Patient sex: F
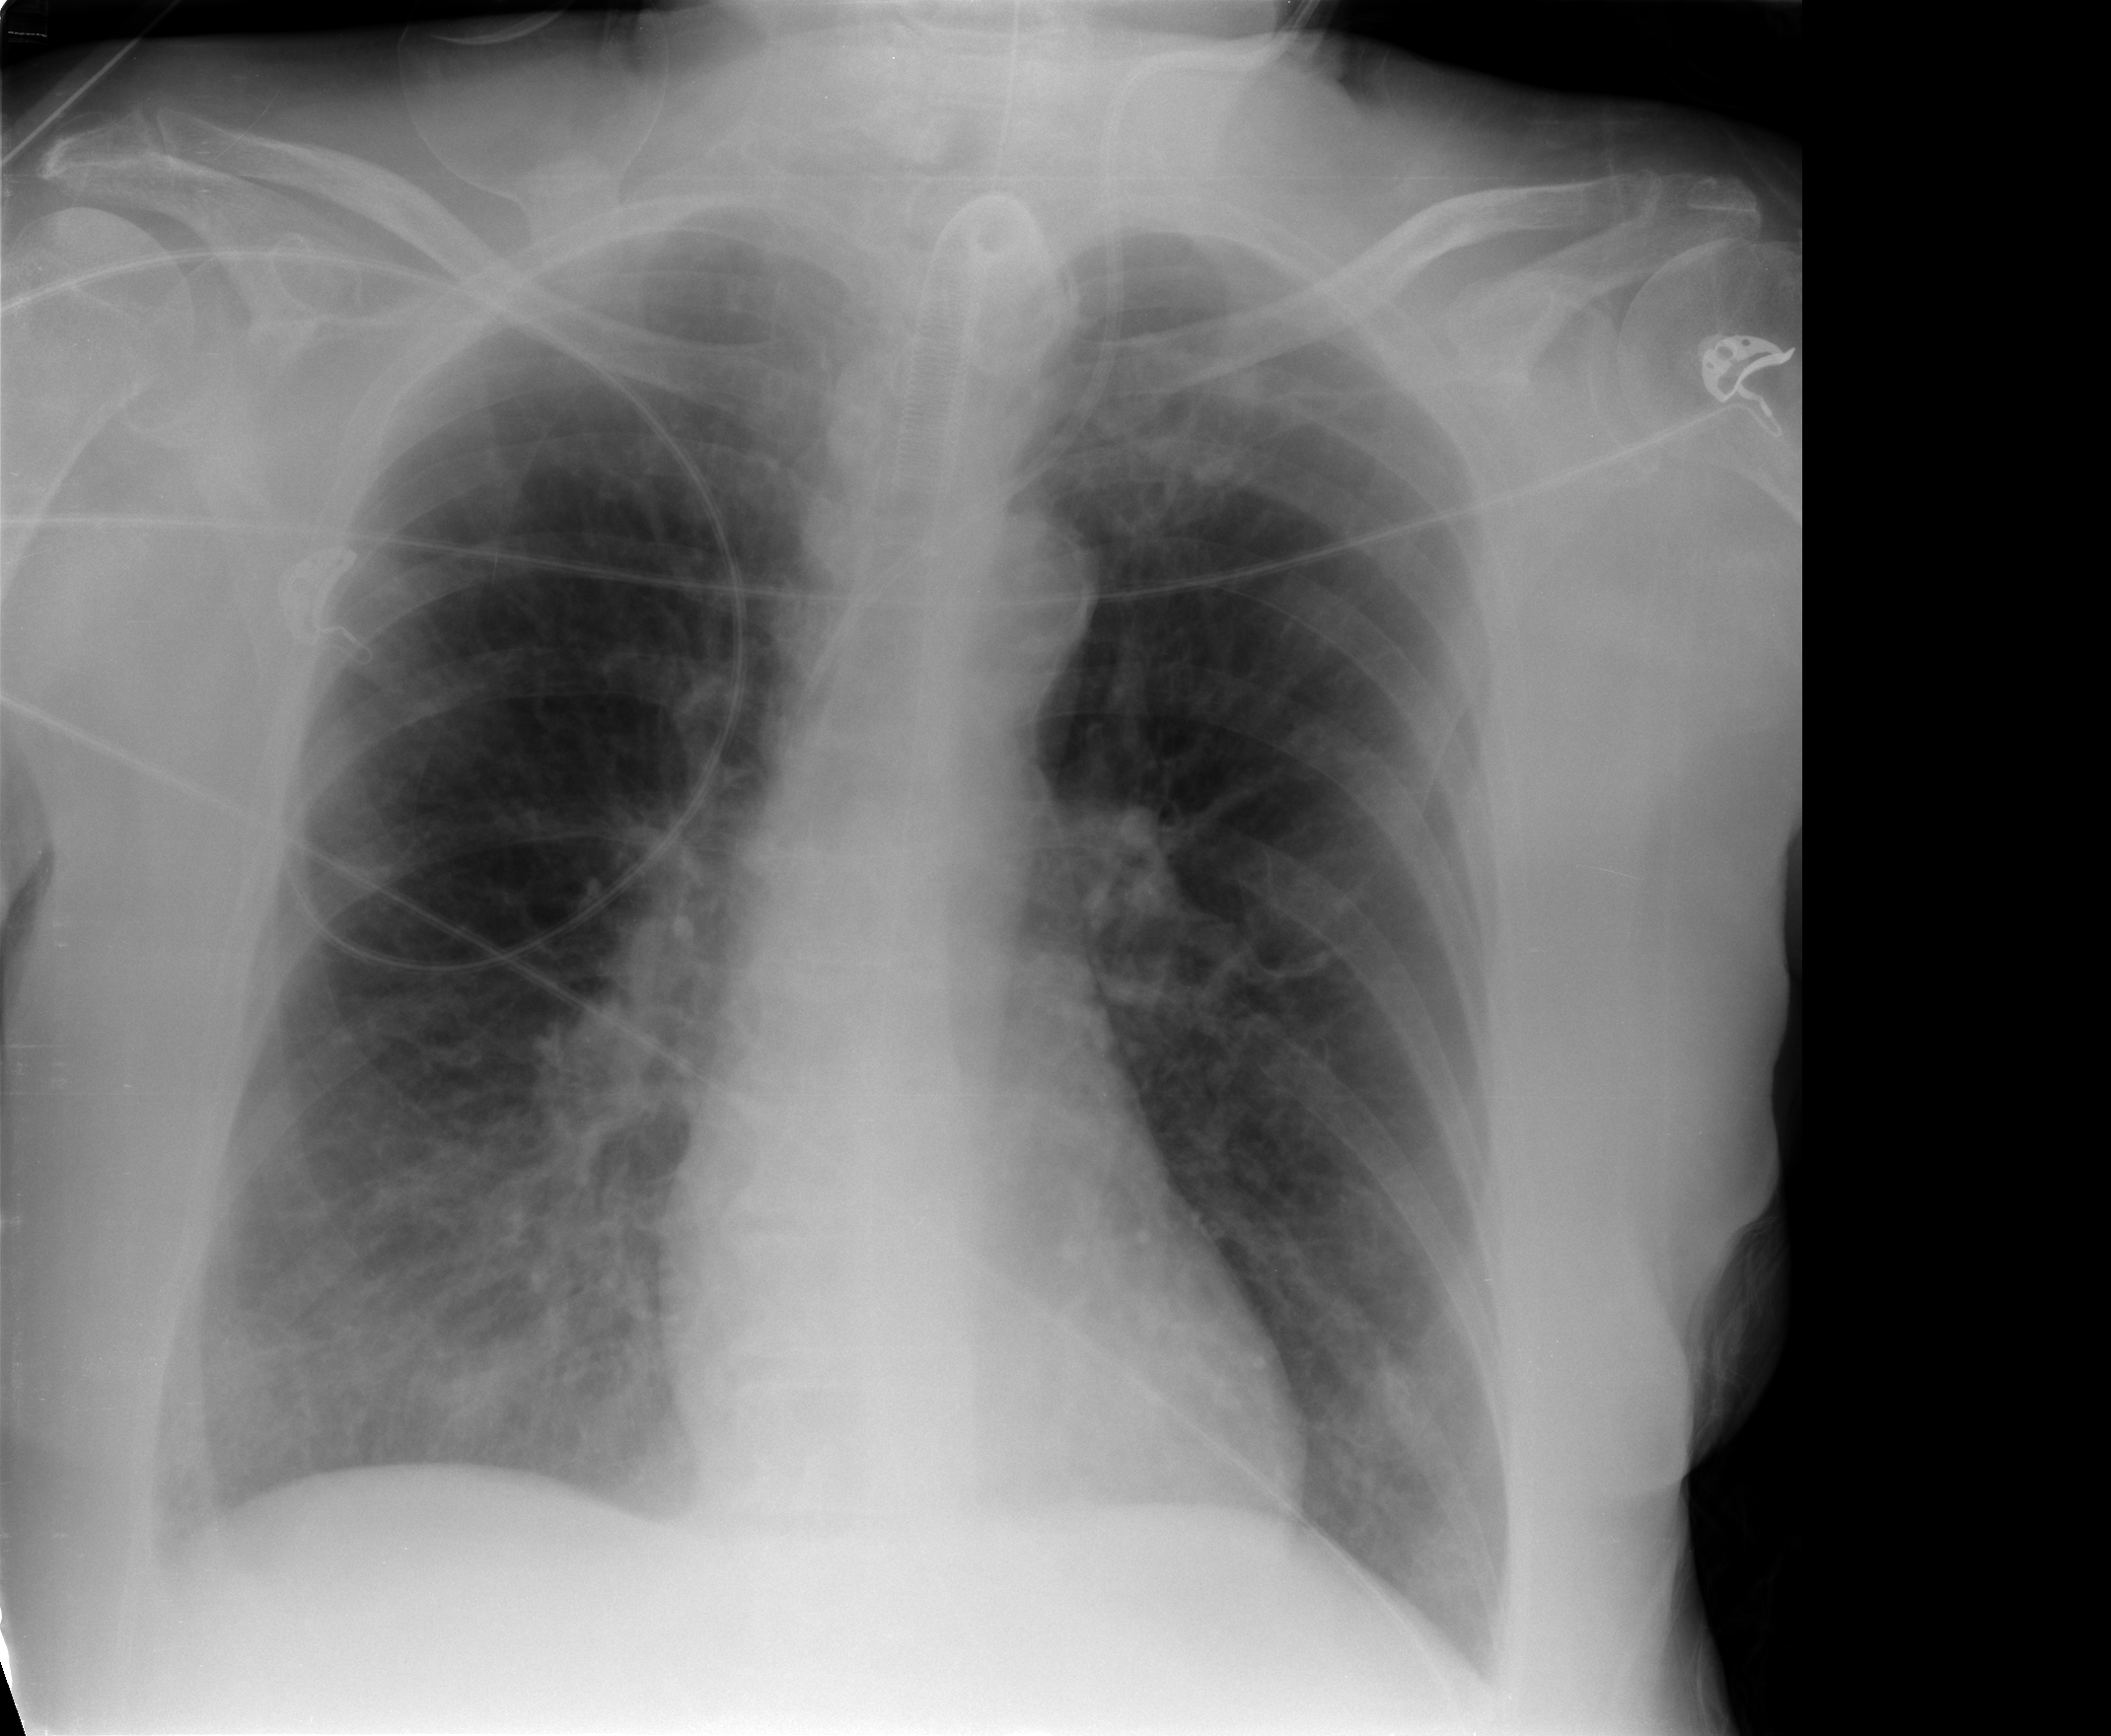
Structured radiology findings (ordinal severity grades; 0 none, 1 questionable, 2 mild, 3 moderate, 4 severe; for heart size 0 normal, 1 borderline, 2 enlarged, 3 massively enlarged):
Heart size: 0
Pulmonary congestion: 0
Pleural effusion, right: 1
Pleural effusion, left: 0
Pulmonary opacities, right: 2
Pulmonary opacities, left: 0
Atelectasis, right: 0
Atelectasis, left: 2